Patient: sex M, age 85
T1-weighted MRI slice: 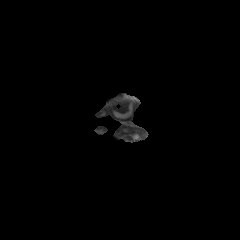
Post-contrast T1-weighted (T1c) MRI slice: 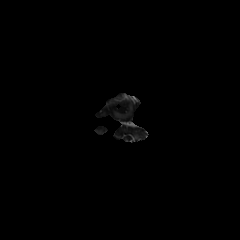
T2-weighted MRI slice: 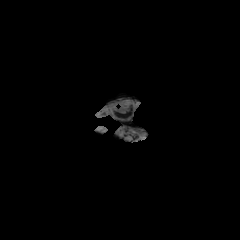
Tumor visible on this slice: no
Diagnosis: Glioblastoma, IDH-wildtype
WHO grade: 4